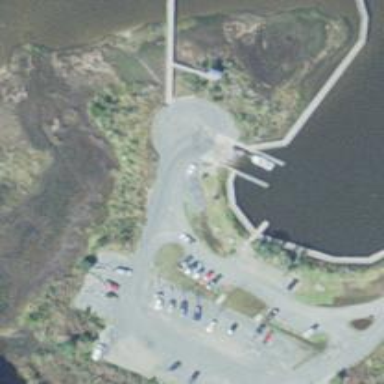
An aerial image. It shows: Slipway on leisure land.